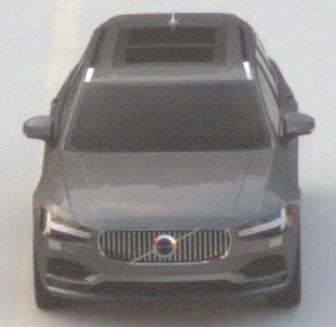
Make: Volvo
Model: V90
Detailed model: -
Model produced from: 2016
Model produced until: 2020
Doors: 5
Color: gray
Road condition: dry road
Daytime: sunrise or sunset
Contrast: low contrast